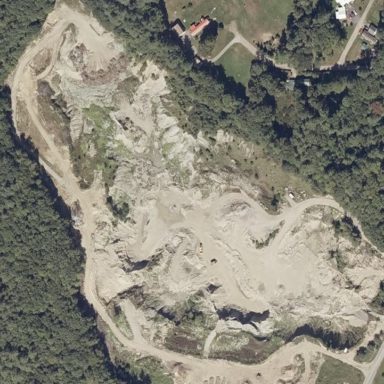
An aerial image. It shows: Quarry area.